Question: I am new to the sharpdx.
My current work flow is user can capture a pictures using webcam or any cam devices.now i am working to the new feature for users. user able to draw anything at top the image like ..
So i desired to take xy points in mouse move event ...and its worked perfectly
This Is My Designer code:-
'''
<Page x:Class="TEST.GraphicsPage"
xmlns="http://schemas.microsoft.com/winfx/2006/xaml/presentation"
xmlns:x="http://schemas.microsoft.com/winfx/2006/xaml"
xmlns:mc="http://schemas.openxmlformats.org/markup-compatibility/2006"
xmlns:d="http://schemas.microsoft.com/expression/blend/2008"
xmlns:enums="clr-namespace:TEST.Model.Enum;assembly=TEST.Core"
xmlns:common="clr-namespace:TEST.Core.Common;assembly=TEST.Core"
xmlns:controls="clr-namespace:TEST.View.Controls"
xmlns:metro="http://schemas.codeplex.com/elysium"
xmlns:params="http://schemas.codeplex.com/elysium/params"
mc:Ignorable="d"
DataContext="{Binding Graphics, Source={StaticResource Locator}}" d:DesignHeight="800" d:DesignWidth="800"
Title="GraphicsPage" Loaded="GraphicsPage_OnLoaded" Unloaded="GraphicsPage_OnUnloaded" MouseLeftButtonDown="Page_MouseLeftButtonDown" MouseLeftButtonUp="Page_MouseLeftButtonUp" PreviewMouseMove="Page_PreviewMouseMove">
<Grid x:Name="GrdPage" PreviewMouseDown="GrdPage_OnPreviewMouseDown" PreviewMouseWheel="GrdPage_OnPreviewMouseWheel"
PreviewMouseMove="GrdPage_OnPreviewMouseMove" PreviewTouchDown="GrdPage_OnPreviewTouchDown">
<Grid.Background>
<ImageBrush Stretch="Fill" ImageSource="{Binding BackgroundImage,Mode=TwoWay}" />
</Grid.Background>
<Grid.RowDefinitions>
<RowDefinition Height="*" />
<RowDefinition Height="Auto" />
</Grid.RowDefinitions>
<Grid.ColumnDefinitions>
<ColumnDefinition Width="60" />
<ColumnDefinition />
</Grid.ColumnDefinitions>
<StackPanel x:Name="spRetake" Margin="0,13,0,0">
<Button Style="{DynamicResource BackButtonStyle}" Click="ButtonTrigger" CommandParameter="{x:Static enums:ButtonTriggerType.GoBack}" Command="{x:Static NavigationCommands.BrowseBack}" />
<TextBlock Text="Retake" Foreground="White" FontSize="15" HorizontalAlignment="Center" Margin="0,5,0,3" />
</StackPanel>
<Grid x:Name="GrdGraphics" Grid.Row="0" Grid.Column="1" VerticalAlignment="Top">
<Grid.ColumnDefinitions>
<ColumnDefinition Width="*" />
<ColumnDefinition Width="Auto" />
</Grid.ColumnDefinitions>
<Grid.RowDefinitions>
<RowDefinition />
<RowDefinition Height="Auto" />
</Grid.RowDefinitions>
<Grid x:Name="grdImage" Grid.Column="0" Row="1" HorizontalAlignment="Center" VerticalAlignment="Top" Margin="10,20,10,10">
<Grid HorizontalAlignment="Center" VerticalAlignment="Top">
///Image is render to this control
<Image x:Name="ImgPhoto" Source="{Binding ImageSource}" VerticalAlignment="Top" MaxHeight="1000" MaxWidth="1400" MouseLeftButtonDown="ImgPhoto_MouseLeftButtonDown" MouseLeftButtonUp="ImgPhoto_MouseLeftButtonUp" MouseMove="ImgPhoto_MouseMove" LostMouseCapture="ImgPhoto_LostMouseCapture" />
///image control
</Grid>
<common:ProgressRing x:Name="PrLoading" Margin="100" Width="50" Height="50" VerticalAlignment="Center" IsActive="True" Foreground="{StaticResource VioletBrush}" Visibility="{Binding IsProgressVisible, Mode=TwoWay, Converter={StaticResource BooleanToVisibilityConverter}}" />
</Grid>
<Grid Grid.Row="0" Grid.RowSpan="2" Grid.Column="1" Background="#99000000" Width="350" HorizontalAlignment="Right">
<Grid.RowDefinitions>
<RowDefinition Height="20" />
<RowDefinition Height="*" />
</Grid.RowDefinitions>
<Grid Grid.Row="1">
<Grid.ColumnDefinitions>
<ColumnDefinition Width="*" />
<ColumnDefinition Width="Auto" />
</Grid.ColumnDefinitions>
<Grid x:Name="GrdBorders" Margin="0,1,5,0" Visibility="{Binding ElementName=RbBorders, Path=IsChecked, Mode=TwoWay, Converter={StaticResource BooleanToVisibilityConverter}}">
<Grid.RowDefinitions>
<RowDefinition Height="Auto" />
<RowDefinition Height="*" />
<RowDefinition Height="40" />
</Grid.RowDefinitions>
<Grid x:Name="GrdBorderTitle" Margin="5,0,0,10">
<Grid.ColumnDefinitions>
<ColumnDefinition Width="Auto" />
<ColumnDefinition Width="4" />
<ColumnDefinition Width="*" />
</Grid.ColumnDefinitions>
<StackPanel Background="{StaticResource GreenBrushTransparent}" Width="50" Height="45" Orientation="Horizontal">
<Path Data="M0,9.6240009L6.<PHONE>,9.<PHONE> 6.<PHONE>,13.513288 3.<PHONE>,13.513288 3.<PHONE>,52.242962 50.401927,52.242962 50.401927,49.327709 54.29,49.327709 54.29,56.134999 0,56.134999z M13.596372,3.8918467L13.596372,42.622032 60.1081,42.622032 60.1081,3.8918467z M9.<PHONE>,0L64.000003,0 64.000003,46.509999 9.<PHONE>,46.509999z" Stretch="Uniform" Fill="#FFFFFFFF" Width="28" Height="28" Margin="5,0,0,0" RenderTransformOrigin="0.5,0.5" />
</StackPanel>
<StackPanel Grid.Column="2" Background="{StaticResource GreenBrushTransparent}" Orientation="Horizontal">
<TextBlock Text="Borders" FontSize="22" FontWeight="Light" Foreground="White" VerticalAlignment="Center" Margin="10,0,0,0" />
</StackPanel>
</Grid>
<ListView x:Name="LstBorders" Background="Transparent" Margin="10,0,0,0" Grid.Row="1"
SelectionChanged="LstBorders_SelectionChanged" ItemTemplate="{StaticResource GrapicsBorders}" OverridesDefaultStyle="True" ItemContainerStyle="{StaticResource GraphicsBorderListViewItemStyle}" Style="{StaticResource BackgroundGalleryListViewStyle}" />
</Grid>
<Grid Grid.Column="0" x:Name="GrdEffects" Margin="5,1,5,0" Visibility="{Binding ElementName=RbFilters, Path=IsChecked, Mode=TwoWay, Converter={StaticResource BooleanToVisibilityConverter}}">
<Grid.RowDefinitions>
<RowDefinition Height="Auto" />
<RowDefinition Height="*" />
<RowDefinition Height="40" />
</Grid.RowDefinitions>
<Grid x:Name="GrdEffectsTitle" Margin="0,0,0,10">
<Grid.ColumnDefinitions>
<ColumnDefinition Width="Auto" />
<ColumnDefinition Width="4" />
<ColumnDefinition Width="*" />
</Grid.ColumnDefinitions>
<StackPanel Background="{StaticResource GreenBrushTransparent}" Width="50" Height="45" Orientation="Horizontal">
<Path HorizontalAlignment="Left" Data="M44.02605,20.846C44.02605,20.846 63.682006,24.103257 63.682006,38.870418 63.682006,42.772187 63.682006,49.664208 63.682006,53.565377 63.682006,66.221799 51.658645,58.015256 51.658645,50.555524 51.658645,40.738351 60.340182,37.173087 56.365394,33.199718z M25.529025,0C34.740886,0,39.964213,12.976948,40.281676,22.477042L40.293128,23.153271 40.635634,23.496004C44.15071,27.013427 48.794879,31.660645 50.360019,33.226604 52.995978,35.863305 51.193019,38.789006 50.089023,39.892009 48.98503,40.995406 28.241208,61.738416 28.241208,61.738416 25.936236,64.043717 17.883273,59.726617 10.261396,52.099114 2.63244,44.474008 -1.684536,36.421304 <PHONE>,34.116004L22.599233,12.137394C22.599233,12.137394 24.072108,10.731551 26.071624,10.752226 27.118989,10.763056 28.310851,11.165289 29.511216,12.365994L31.998191,14.858796C33.357127,19.144596 32.48714,22.803398 31.852197,24.675799 30.646153,25.4376 29.839215,26.7741 29.839215,28.308002 29.839215,30.683002 31.76516,32.610805 34.144168,32.610805 36.52415,32.610805 38.450095,30.683002 38.450095,28.308002 38.450095,26.808 37.681121,25.490899 36.519145,24.7214 36.644145,23.702499 36.722144,21.654397 36.354106,19.211597 36.354106,19.211597 36.823226,19.681035 37.592975,20.451304L37.670257,20.528639 37.615382,20.036525C36.595061,11.949274 32.102916,2.<PHONE> 25.529025,2.<PHONE> 17.491012,2.<PHONE> 15.683008,10.664832 15.683008,13.53907L13.222004,13.53907C13.222004,8.<PHONE>,16.56301,0,25.529025,0z" Stretch="Uniform" Fill="#FFFFFFFF" Width="27" Height="27" Margin="5,0,0,0" RenderTransformOrigin="0.5,0.5" />
</StackPanel>
<StackPanel Grid.Column="2" Background="{StaticResource GreenBrushTransparent}" Orientation="Horizontal">
<TextBlock Text="Filters" FontSize="22" FontWeight="Light" Foreground="White" VerticalAlignment="Center" Margin="10,0,0,0" />
</StackPanel>
</Grid>
<ListView x:Name="LstAdvancedEffect" Width="245" BorderBrush="White" Background="Transparent" Margin="10,0,0,0" Grid.Row="1"
ItemTemplate="{StaticResource AdvancedEffect}" OverridesDefaultStyle="True" ItemContainerStyle="{StaticResource GraphicsEffectsListViewItemStyle}" Style="{StaticResource BackgroundGalleryListViewStyle}" />
</Grid>
<Grid Grid.Column="0" x:Name="GrdEdit" Margin="5,1,5,0" VerticalAlignment="Top" Visibility="{Binding ElementName=RbEdit, Path=IsChecked, Mode=TwoWay, Converter={StaticResource BooleanToVisibilityConverter}}">
<Grid.RowDefinitions>
<RowDefinition Height="Auto" />
<RowDefinition Height="*" />
</Grid.RowDefinitions>
<Grid x:Name="GrdEditTitle" Margin="0,0,0,10">
<Grid.ColumnDefinitions>
<ColumnDefinition Width="Auto" />
<ColumnDefinition Width="4" />
<ColumnDefinition Width="*" />
</Grid.ColumnDefinitions>
<StackPanel Background="{StaticResource GreenBrushTransparent}" Width="50" Height="45" Orientation="Horizontal">
<Path Data="M28.359835,24.709L34.154998,30.052877 27.489999,31.461998z M21.8047,9.3869993L35.634799,9.<PHONE> 30.5925,14.785472 22.157498,14.785472 21.7942,26.555977C21.7942,26.555977,21.324199,34.340181,12.747299,33.399679L5.<PHONE>,33.19948 5.<PHONE>,66.641893C5.395749,67.386995,6.<PHONE>,67.990496,6.<PHONE>,67.990496L44.531299,67.990496C45.273398,67.990496,45.880099,67.386995,45.880099,66.641893L45.880099,26.531576 51.279998,21.086176 51.279998,66.641893C51.279998,70.368498,48.2578,73.386999,44.531299,73.386999L6.<PHONE>,73.386999C3.020749,73.386999,-1.0840647E-06,70.368498,3.4106051E-13,66.641893L3.4106051E-13,32.391882 2.<PHONE>,29.574478 2.674559,29.49638 16.676999,14.785472 16.637898,14.785472 12.894499,18.732675 16.816399,14.579372 16.872298,14.579372 16.996098,14.449471 17.007798,14.449471z M43.024932,5.7089984L52.443,14.399388 40.817794,27.000999 40.619792,25.005898 37.516936,23.951198 37.429824,21.838896 34.333331,21.018594 33.961013,18.635792 31.396998,18.307692z M49.488421,0.0016288757C49.906531,0.018204689,50.296157,<PHONE>,50.599376,0.4401598L57.271087,6.5981958C58.080863,7.<PHONE>,57.976867,8.<PHONE>,57.033995,9.7973371L55.755431,11.184999 46.149001,2.<PHONE> 47.428763,0.93428135C48.01562,0.298316,48.791575,-0.026000023,49.488421,0.0016288757z" Stretch="Uniform" Fill="#FFFFFFFF" Width="28" Height="28" Margin="5,0,5,0" RenderTransformOrigin="0.5,0.5" />
</StackPanel>
<StackPanel Grid.Column="2" Background="{StaticResource GreenBrushTransparent}" Orientation="Horizontal">
<TextBlock Text="Basic Edit" FontSize="22" FontWeight="Light" Foreground="White" VerticalAlignment="Center" Margin="10,0,0,0" />
</StackPanel>
</Grid>
<StackPanel Grid.Row="1" Orientation="Vertical" Margin="10,0,0,0">
<StackPanel Margin="0,0,0,8">
<TextBlock Text="Brightness" FontSize="18" Foreground="#929292" Margin="0,0,0,5" />
<Slider x:Name="Brightness" params:Slider.ThumbThickness="9" HorizontalAlignment="Stretch" Margin="0,5,0,5" Minimum="-100" Maximum="100" Foreground="White" FontSize="18" FontWeight="Light" VerticalAlignment="Center" ValueChanged="Slider_ValueChanged" Style="{StaticResource SliderStyle}" />
</StackPanel>
<StackPanel Margin="0,0,0,8">
<TextBlock Text="Contrast" FontSize="18" Foreground="#929292" Margin="0,0,0,5" />
<Slider x:Name="Contrast" params:Slider.ThumbThickness="9" HorizontalAlignment="Stretch" Margin="0,5,0,5" Minimum="-100" Maximum="100" Foreground="White" FontSize="18" FontWeight="Light" VerticalAlignment="Center" ValueChanged="Slider_ValueChanged" Style="{StaticResource SliderStyle}" />
</StackPanel>
<StackPanel Margin="0,0,0,8">
<TextBlock Text="Saturation" FontSize="18" Foreground="#929292" Margin="0,0,0,5" />
<Slider x:Name="Saturation" params:Slider.ThumbThickness="9" HorizontalAlignment="Stretch" Margin="0,5,0,5" Minimum="-100" Maximum="100" Foreground="White" FontSize="18" FontWeight="Light" VerticalAlignment="Center" ValueChanged="Slider_ValueChanged" Style="{StaticResource SliderStyle}" />
</StackPanel>
<StackPanel Margin="0,0,0,8">
<TextBlock Text="Temp" FontSize="18" Foreground="#929292" Margin="0,0,0,5" />
<Slider x:Name="Temp" params:Slider.ThumbThickness="9" HorizontalAlignment="Stretch" Margin="0,5,0,5" Minimum="-100" Maximum="100" Foreground="White" FontSize="18" FontWeight="Light" VerticalAlignment="Center" ValueChanged="Slider_ValueChanged" Style="{StaticResource SliderStyle}" />
</StackPanel>
<StackPanel Margin="0,0,0,8">
<TextBlock Text="Tint" FontSize="18" Foreground="#929292" Margin="0,0,0,5" />
<Slider x:Name="Tint" params:Slider.ThumbThickness="9" HorizontalAlignment="Stretch" Margin="0,5,0,5" Minimum="-100" Maximum="100" Foreground="White" FontSize="18" FontWeight="Light" VerticalAlignment="Center" ValueChanged="Slider_ValueChanged" Style="{StaticResource SliderStyle}" />
</StackPanel>
<StackPanel Margin="0,0,0,8">
<TextBlock Text="Sharpen / Blur" FontSize="18" Foreground="#929292" Margin="0,0,0,5" />
<Slider x:Name="Blur" params:Slider.ThumbThickness="9" HorizontalAlignment="Stretch" Margin="0,5,0,5" Minimum="-100" Maximum="100" Foreground="White" FontSize="18" FontWeight="Light" VerticalAlignment="Center" ValueChanged="Slider_ValueChanged" Style="{StaticResource SliderStyle}" />
</StackPanel>
</StackPanel>
</Grid>
<StackPanel Grid.Column="1" HorizontalAlignment="Right">
<RadioButton x:Name="RbFilters" Margin="0,0,0,10" Height="55" IsChecked="{Binding IsFilterChecked,Mode=TwoWay}" Style="{StaticResource EffectsRadioButtonStyle}" Visibility="{Binding IsFilter,Mode=TwoWay,Converter={StaticResource BooleanToVisibilityConverter}}">
<RadioButton.ContentTemplate>
<DataTemplate>
<StackPanel Orientation="Vertical">
<Path HorizontalAlignment="Left" Data="M44.02605,20.846C44.02605,20.846 63.682006,24.103257 63.682006,38.870418 63.682006,42.772187 63.682006,49.664208 63.682006,53.565377 63.682006,66.221799 51.658645,58.015256 51.658645,50.555524 51.658645,40.738351 60.340182,37.173087 56.365394,33.199718z M25.529025,0C34.740886,0,39.964213,12.976948,40.281676,22.477042L40.293128,23.153271 40.635634,23.496004C44.15071,27.013427 48.794879,31.660645 50.360019,33.226604 52.995978,35.863305 51.193019,38.789006 50.089023,39.892009 48.98503,40.995406 28.241208,61.738416 28.241208,61.738416 25.936236,64.043717 17.883273,59.726617 10.261396,52.099114 2.63244,44.474008 -1.684536,36.421304 <PHONE>,34.116004L22.599233,12.137394C22.599233,12.137394 24.072108,10.731551 26.071624,10.752226 27.118989,10.763056 28.310851,11.165289 29.511216,12.365994L31.998191,14.858796C33.357127,19.144596 32.48714,22.803398 31.852197,24.675799 30.646153,25.4376 29.839215,26.7741 29.839215,28.308002 29.839215,30.683002 31.76516,32.610805 34.144168,32.610805 36.52415,32.610805 38.450095,30.683002 38.450095,28.308002 38.450095,26.808 37.681121,25.490899 36.519145,24.7214 36.644145,23.702499 36.722144,21.654397 36.354106,19.211597 36.354106,19.211597 36.823226,19.681035 37.592975,20.451304L37.670257,20.528639 37.615382,20.036525C36.595061,11.949274 32.102916,2.<PHONE> 25.529025,2.<PHONE> 17.491012,2.<PHONE> 15.683008,10.664832 15.683008,13.53907L13.222004,13.53907C13.222004,8.<PHONE>,16.56301,0,25.529025,0z" Stretch="Uniform" Fill="#FFFFFFFF" Width="27" Height="27" Margin="0,0,0,0" RenderTransformOrigin="0.5,0.5" />
<TextBlock Text="Filters" Foreground="White" HorizontalAlignment="Center" Margin="0,0,0,3" />
</StackPanel>
</DataTemplate>
</RadioButton.ContentTemplate>
</RadioButton>
<RadioButton x:Name="RbBorders" Margin="0,0,0,10" Width="60" Height="55" IsChecked="{Binding IsBorderChecked,Mode=TwoWay}" Style="{StaticResource EffectsRadioButtonStyle}" Visibility="{Binding IsBorder,Mode=TwoWay,Converter={StaticResource BooleanToVisibilityConverter}}">
<RadioButton.ContentTemplate>
<DataTemplate>
<StackPanel Orientation="Vertical">
<Path Data="M0,9.6240009L6.<PHONE>,9.<PHONE> 6.<PHONE>,13.513288 3.<PHONE>,13.513288 3.<PHONE>,52.242962 50.401927,52.242962 50.401927,49.327709 54.29,49.327709 54.29,56.134999 0,56.134999z M13.596372,3.8918467L13.596372,42.622032 60.1081,42.622032 60.1081,3.8918467z M9.<PHONE>,0L64.000003,0 64.000003,46.509999 9.<PHONE>,46.509999z" Stretch="Uniform" Fill="#FFFFFFFF" Width="28" Height="28" Margin="0,0,0,0" RenderTransformOrigin="0.5,0.5" />
<TextBlock Text="Borders" Foreground="White" HorizontalAlignment="Center" Margin="0,0,0,3" />
</StackPanel>
</DataTemplate>
</RadioButton.ContentTemplate>
</RadioButton>
<RadioButton x:Name="RbEdit" Height="55" Margin="0,0,0,10" IsChecked="{Binding IsEditChecked,Mode=TwoWay}" Style="{StaticResource EffectsRadioButtonStyle}" Visibility="{Binding IsEdit,Mode=TwoWay,Converter={StaticResource BooleanToVisibilityConverter}}">
<RadioButton.ContentTemplate>
<DataTemplate>
<StackPanel Orientation="Vertical">
<Path Data="M28.359835,24.709L34.154998,30.052877 27.489999,31.461998z M21.8047,9.3869993L35.634799,9.<PHONE> 30.5925,14.785472 22.157498,14.785472 21.7942,26.555977C21.7942,26.555977,21.324199,34.340181,12.747299,33.399679L5.<PHONE>,33.19948 5.<PHONE>,66.641893C5.395749,67.386995,6.<PHONE>,67.990496,6.<PHONE>,67.990496L44.531299,67.990496C45.273398,67.990496,45.880099,67.386995,45.880099,66.641893L45.880099,26.531576 51.279998,21.086176 51.279998,66.641893C51.279998,70.368498,48.2578,73.386999,44.531299,73.386999L6.<PHONE>,73.386999C3.020749,73.386999,-1.0840647E-06,70.368498,3.4106051E-13,66.641893L3.4106051E-13,32.391882 2.<PHONE>,29.574478 2.674559,29.49638 16.676999,14.785472 16.637898,14.785472 12.894499,18.732675 16.816399,14.579372 16.872298,14.579372 16.996098,14.449471 17.007798,14.449471z M43.024932,5.7089984L52.443,14.399388 40.817794,27.000999 40.619792,25.005898 37.516936,23.951198 37.429824,21.838896 34.333331,21.018594 33.961013,18.635792 31.396998,18.307692z M49.488421,0.0016288757C49.906531,0.018204689,50.296157,<PHONE>,50.599376,0.4401598L57.271087,6.5981958C58.080863,7.<PHONE>,57.976867,8.<PHONE>,57.033995,9.7973371L55.755431,11.184999 46.149001,2.<PHONE> 47.428763,0.93428135C48.01562,0.298316,48.791575,-0.026000023,49.488421,0.0016288757z" Stretch="Uniform" Fill="#FFFFFFFF" Width="28" Height="28" Margin="0,0,5,0" RenderTransformOrigin="0.5,0.5" />
<TextBlock Text="Edit" Foreground="White" HorizontalAlignment="Center" Margin="0,0,0,3" />
</StackPanel>
</DataTemplate>
</RadioButton.ContentTemplate>
</RadioButton>
</StackPanel>
</Grid>
</Grid>
</Grid>
<Border Grid.Row="1" Grid.Column="0" Grid.ColumnSpan="2" BorderBrush="{StaticResource GreenBrush}" BorderThickness="0,2,0,0" VerticalAlignment="Bottom" HorizontalAlignment="Stretch" Background="#4C000000" Height="75">
<Button Height="40" Width="100" HorizontalAlignment="Right" VerticalAlignment="Top" Margin="0,10,10,0" Content="Next" Style="{DynamicResource NextButtonStyle}" Click="ButtonTrigger" CommandParameter="{x:Static enums:ButtonTriggerType.Next}" />
</Border>
<MediaElement Grid.Row="0" Grid.Column="0" x:Name="MdeBackgroundMusic" Source="{Binding BackgroundMusic}" Visibility="Collapsed" LoadedBehavior="Play" UnloadedBehavior="Manual" MediaEnded="MdeBackgroundMusic_OnMediaEnded" />
</Grid>
</Page>
'''
'''
//List for added points
public List<Point> DrawPoint = new List<Point>();
'''
and my mouse move event like this
'''
private void Page_PreviewMouseMove(object sender, MouseEventArgs e)
{
if (draw)
{
if (DrawPoint .Count > 0)
{
var exist = DrawPoint .Any(i => i == e.Getpostion(null));
if (!exist)
{
DrawPoint .Add(e.Getpostion(null));
}
else
{
DrawPoints.Add(e.Getpostion(null));
}
}
}
}
'''
at that time i was draw the points to the render method like this
'''
if (_point != null){
SolidColorBrush aBrush = new SolidColorBrush(_d2DContext, SharpDX.Color.Red);
//looped every added point in user
foreach (var point in _point)
{
_d2DContext.FillEllipse(new Ellipse(new Vector2((float)point.X, (float)point.Y), 10, 10), aBrush);
}
}
'''
but drawed points its wrong what is iam missing. please help me out
> Redpoint is now brush the point using above code X Mark indicates mouse postion on the image.
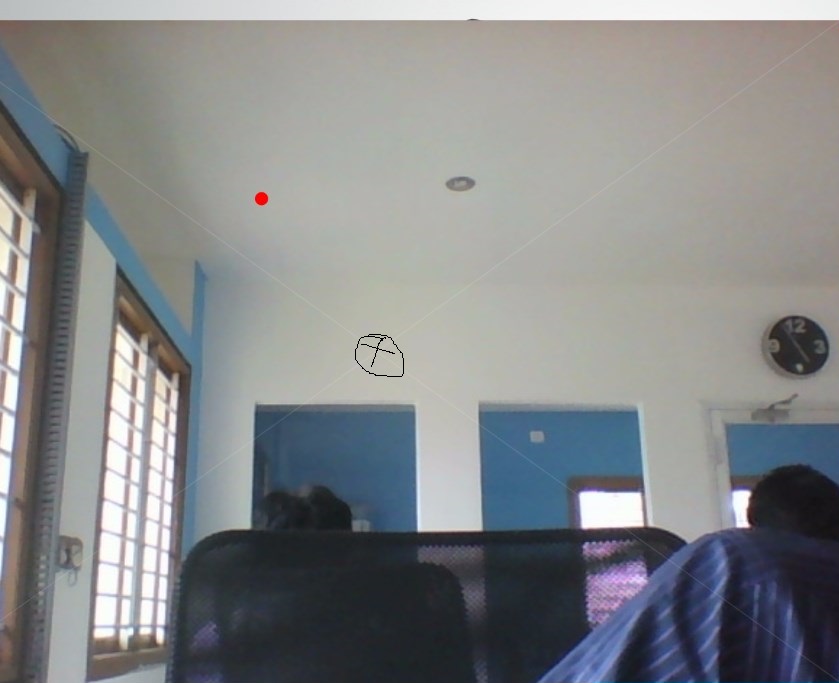
Answer: > in your Move Event
'''
//get current touch point
var currentPoint = e.GetTouchPoint(this);
// calculate screen margin for grid image left
var x = (currentPoint.Bounds.X - (spRetake.ActualWidth + grdImage.Margin.Left)) / grdImage.ActualWidth;
var y = (currentPoint.Bounds.Y - grdImage.Margin.Top) / grdImage.ActualHeight;
DrawPoints.Add(new System.Windows.Point(x,y));
'''
> And Your Device Class you Need to calculate rendering device width and height also you should calculate orginal image width and height rendering image actual width
'''
// original dimensions
var width = CurrentBitmapSize.Width;
var height = CurrentBitmapSize.Height;
// Find the longest and shortest dimentions
var longestDimension = (width > height) ? width : height;
var shortestDimension = (width < height) ? width : height;
var factor = ((double)longestDimension) / (double)shortestDimension;
// Set width as max
double newWidth = (float)_d2DContext.PixelSize.Width;
var newHeight = (float)_d2DContext.PixelSize.Width / factor;
//If height is actually greater, then we reset it to use height instead of width
if (width < height)
{
newWidth = (float)_d2DContext.PixelSize.Height / factor;
newHeight = (float)_d2DContext.PixelSize.Height;
}
_drawBrush = new SolidColorBrush(d2DContext, SharpDX.Color.Blue);
var pWidth = _d2DContext.PixelSize.Width;
var pHeight = _d2DContext.PixelSize.Height;
int elipseWidth = 10;
int elipseheight = 15;
foreach (var point in MousePoints.Distinct().ToList())
{
var x = (point.X * pWidth) + (elipseWidth / 2);
var y = (point.Y * pHeight) + (elipseheight / 2);
var ellipseCenter = new Vector2((float)x, (float)y);
var ellipse = new Ellipse(ellipseCenter, elipseWidth, elipseheight);
//omit if the point not in image container
if (newWidth >= x && newHeight >= y + 2)
{
d2DContext.FillEllipse(ellipse, _drawBrush);
}
}
'''
i think its should worked for you...Any Queries Comment It..